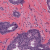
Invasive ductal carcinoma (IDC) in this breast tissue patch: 0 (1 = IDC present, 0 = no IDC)